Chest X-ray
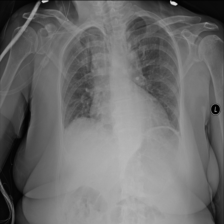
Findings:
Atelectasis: negative
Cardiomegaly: negative
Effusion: negative
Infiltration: negative
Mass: negative
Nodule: negative
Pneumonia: negative
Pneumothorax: negative
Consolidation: negative
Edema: negative
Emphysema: negative
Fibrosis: negative
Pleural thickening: negative
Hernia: negative